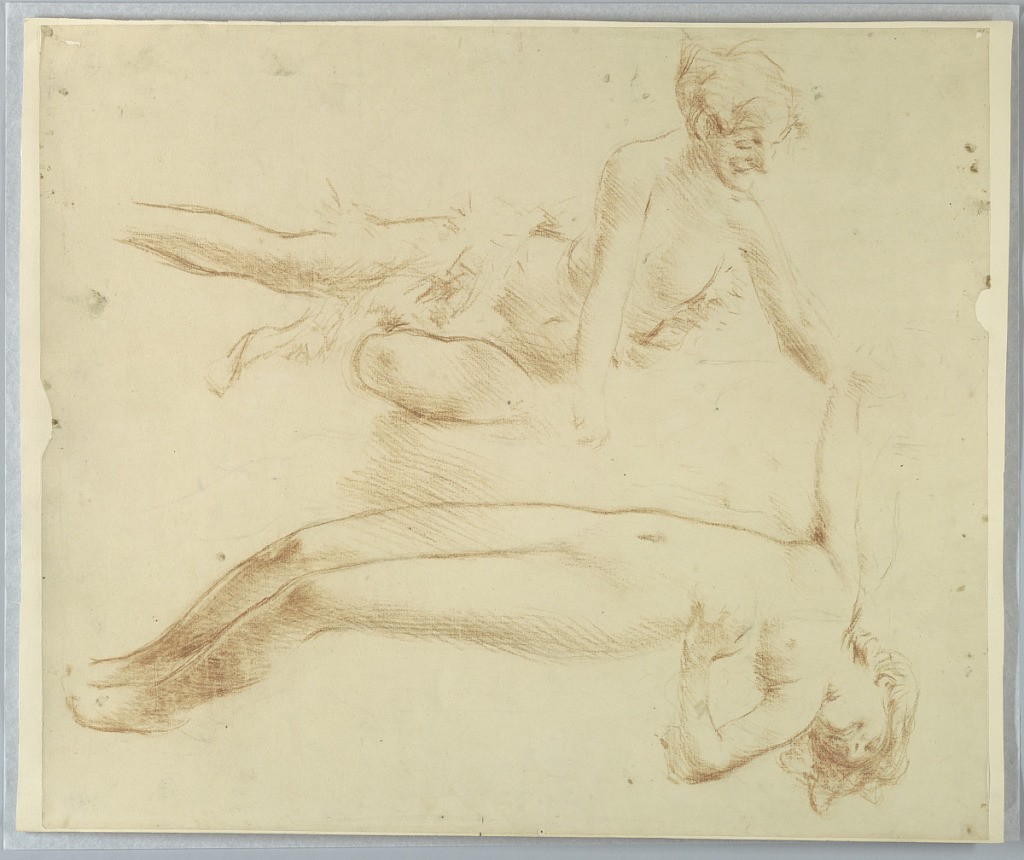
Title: Study for a woman, “Vintage Festival,” Mendelssohn Glee Club, New York, NY
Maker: Robert Frederick Blum, American, 1857–1903
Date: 1895–1898
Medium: Pastel crayon on tracing paper mounted to board
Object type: Drawing
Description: Two sketches of a reclining female figure. The maenads alone.